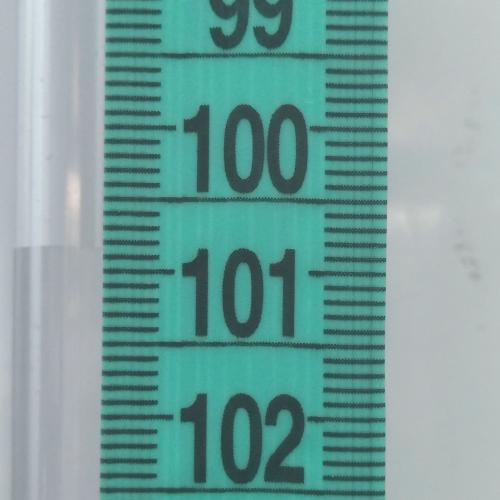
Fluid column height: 100.8 cm